Aerial crown-view tile of a tropical tree (Barro Colorado Island, Panama), acquired 20250818:
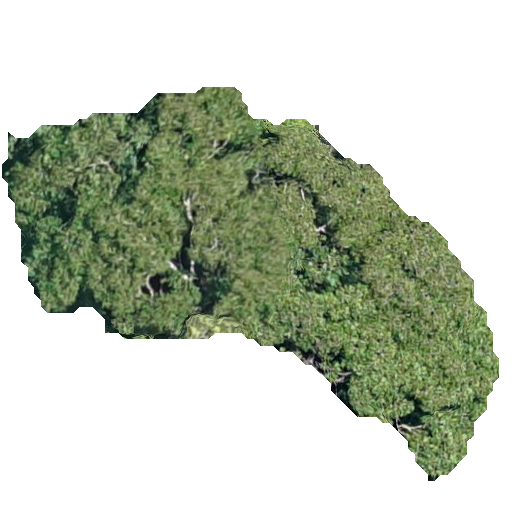
Species: Dipteryx oleifera
GBIF accepted scientific name: Dipteryx oleifera
Crown area: 148.417 m²